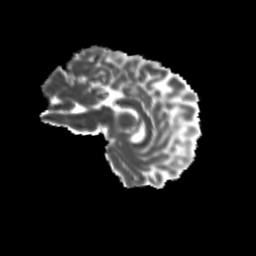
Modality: MD
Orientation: sagittal
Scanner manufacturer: siemens
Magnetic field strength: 3 T
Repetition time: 9.2 s
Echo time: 0.084 s